Question: I Have a search bar that searches an array, and updates a UITableView with the results. The table view is a list of books, with titles and authors:

Right now, the search bar only searches the titles but I would like to make it search the authors as well. Here is the search code I have (I got it from <URL>.
'''
- (void)searchBar:(UISearchBar *)searchBar textDidChange:(NSString *)searchText
{
[tableData removeAllObjects];// remove all data that belongs to previous search
if([searchText isEqualToString:@""]||searchText==nil){
[tableView reloadData];
return;
}
for(NSString *name in dataSource){
NSInteger counter = 0;
//NSAutoreleasePool *pool = [[NSAutoreleasePool alloc]init];
NSRange r = [[name lowercaseString] rangeOfString:[searchText lowercaseString]];
if(r.location != NSNotFound)
[tableData addObject:name];
counter++;
}
//[pool release];
[tableView reloadData];
'''
}
dataSource is the NSMutable Array that contains the titles. the array that contains the authors is called "author". "tableData" is the array that stores the cells that should appear on the screen (the cells that contain terms being searched for).
Thanks so much,
Luke
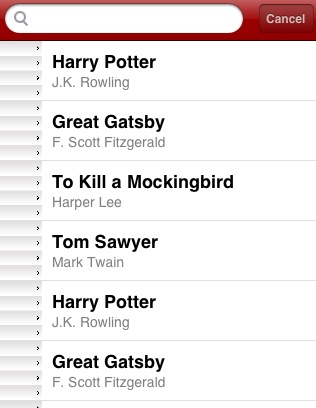
Answer: I would modify the dataSource array to contain both the titles and authors by creating an NSDictionary with key value pairs (a Book class would be better).
'''
//Do this for each book
NSDictionary * book = NSDictionary *dict = [NSDictionary dictionaryWithObjectsAndKeys:
title, @"TITLE", author, @"AUTHOR", nil];
[dataSource addObject:book];
'''
After that you can change your search method to work with the NSDictionary instead.
'''
- (void)searchBar:(UISearchBar *)searchBar textDidChange:(NSString *)searchText
{
[tableData removeAllObjects];
if(searchText != nil && ![searchText isEqualToString:@""]){
for(NSDictionary * book in dataSource){
NSString * title = [book objectForKey:@"TITLE"];
NSString * author = [book objectForKey:@"AUTHOR"];
NSRange titleRange = [[title lowercaseString] rangeOfString:[searchText lowercaseString]];
NSRange authorRange = [[author lowercaseString] rangeOfString:[searchText lowercaseString]];
if(titleRange.location != NSNotFound || authorRange.location != NSNotFound)
[tableData addObject:book];
}
}
[tableView reloadData];
}
'''
Note using this method you would have the change your cellForRowAtIndexPath method to work with the NSDictionary and not the title strings.